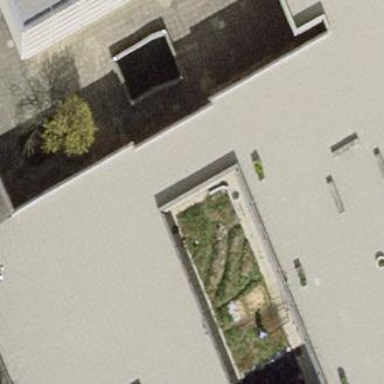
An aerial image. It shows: View of roof of building.